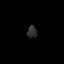
Tissue: prostate
Cell type: Fibroblasts
Senescence score: 0.6835
Nuclear area (px): 117
Mean DAPI intensity: 45.923